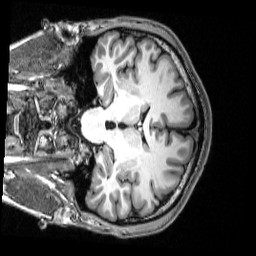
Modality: T1w
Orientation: coronal
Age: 19
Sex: male
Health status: healthy
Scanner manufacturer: siemens
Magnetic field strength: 3 T
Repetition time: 2.53 s
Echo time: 0.00339 s